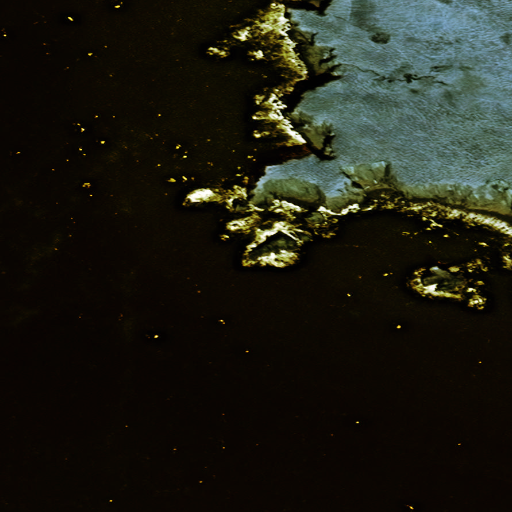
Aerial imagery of cape in Alaska named Black Point containing only unknown